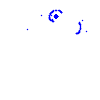
Particle: kaon